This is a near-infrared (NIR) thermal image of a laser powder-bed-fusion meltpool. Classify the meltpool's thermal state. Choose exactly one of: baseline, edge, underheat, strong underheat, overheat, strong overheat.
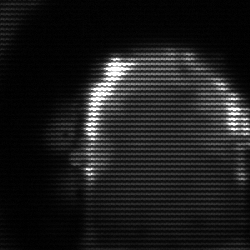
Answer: baseline